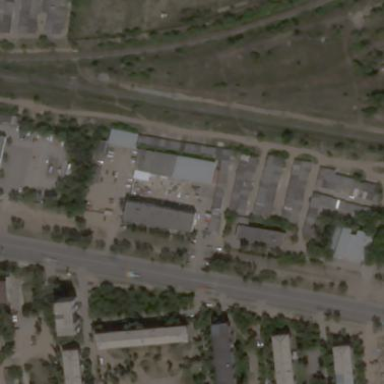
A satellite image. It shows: Group of garages.